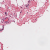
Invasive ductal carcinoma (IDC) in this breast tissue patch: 1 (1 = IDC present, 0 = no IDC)